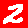
Digit: 2